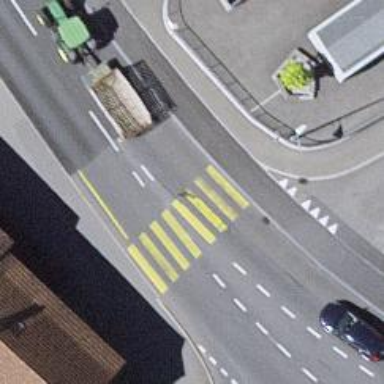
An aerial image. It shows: Marked crossing with zebra stripes on the road.